Question: I started working on a c# 2017 project, I closed the file of my program and the next time I opened it this error message showed up, if I try clicking on "omitir y continuar" the desing board is empty. I don't know what to do. If I click on the "iniciar" (start) button the program shows normally. And the line of code that says its wrong is:
'''
this.button1.Click += new System.EventHandler(this.button1_Click);
'''
Below is the image of the error.

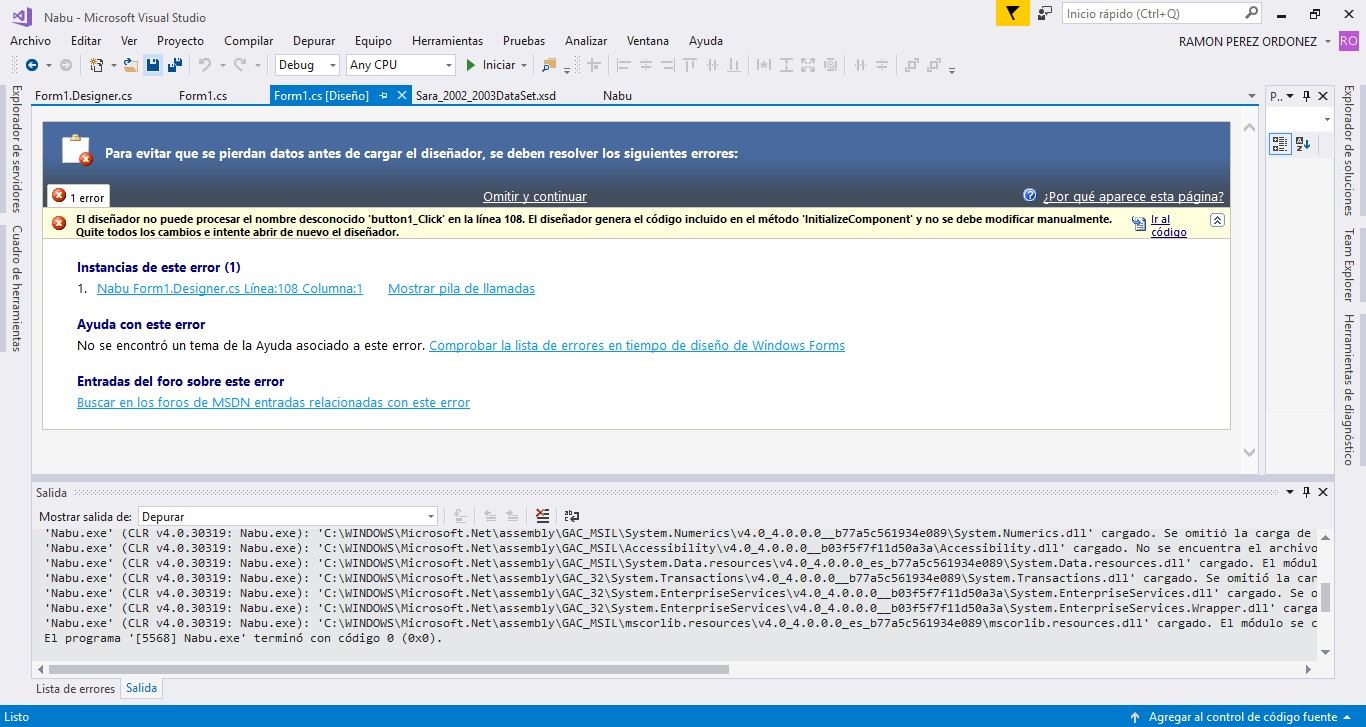
Answer: This error indicates that you have a registered event for a button that does not exist - you must have deleted 'button1' from your form, but never removed its registered event.
You need to open your , where you will see the code line:
'''
this.button1.Click += new System.EventHandler(this.button1_Click);
'''
and compile your project again, or switch to your Design view, which should now be fine.